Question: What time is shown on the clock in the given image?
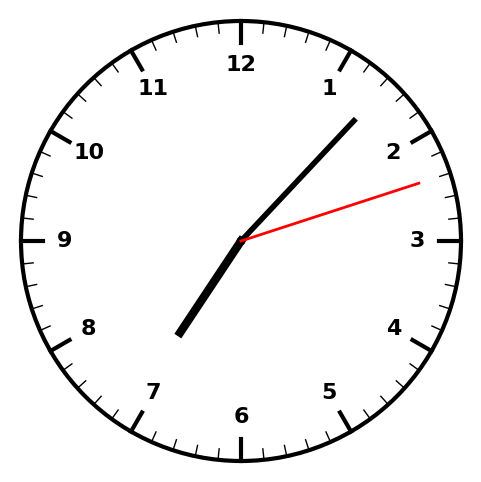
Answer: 07:07:12